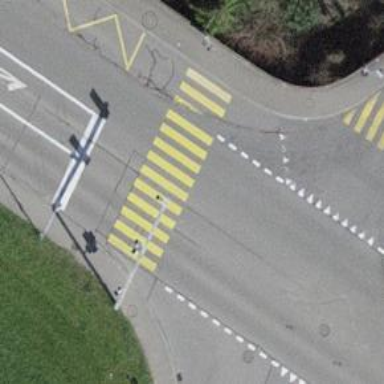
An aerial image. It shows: Marked footway crossing with visible markings.